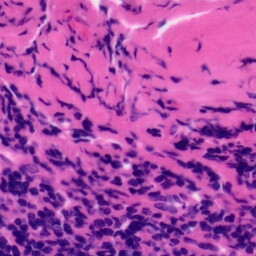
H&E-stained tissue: Tonsil